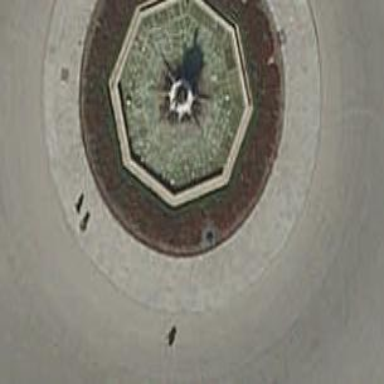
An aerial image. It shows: Decorative fountain surrounded by water.